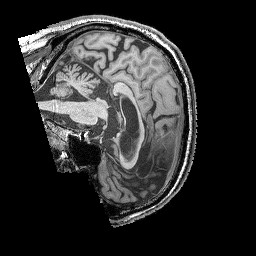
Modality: T1w
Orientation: sagittal
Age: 69
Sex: male
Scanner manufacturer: siemens
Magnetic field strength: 3 T
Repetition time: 2.25 s
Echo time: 0.00411 s